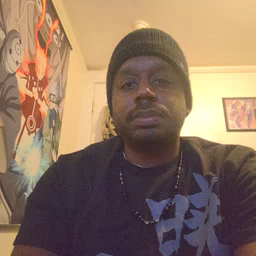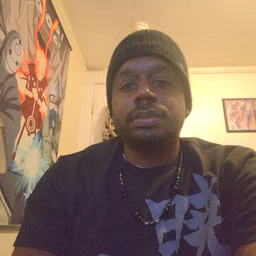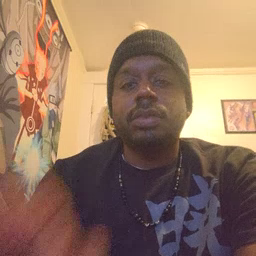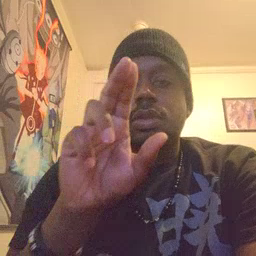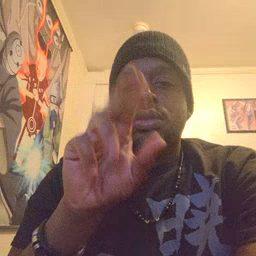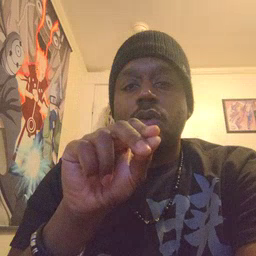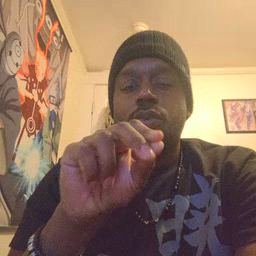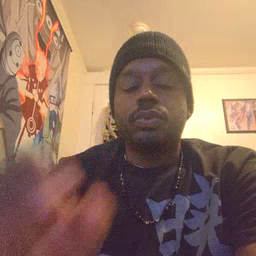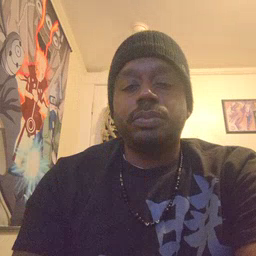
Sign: no